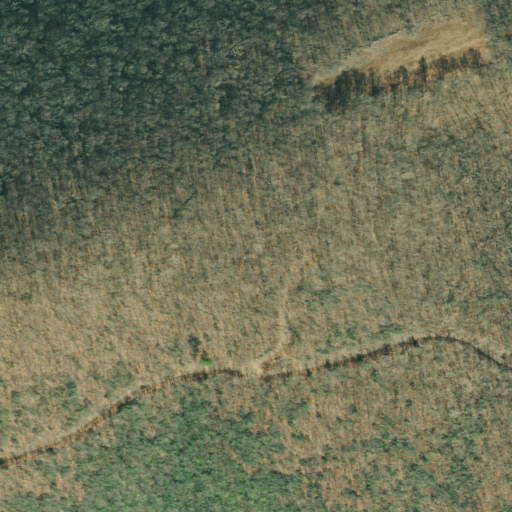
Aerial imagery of mountain in Georgia named Little Bald Mountain containing deciduous forest, open development, shrub, mixed forest, and evergreen forest